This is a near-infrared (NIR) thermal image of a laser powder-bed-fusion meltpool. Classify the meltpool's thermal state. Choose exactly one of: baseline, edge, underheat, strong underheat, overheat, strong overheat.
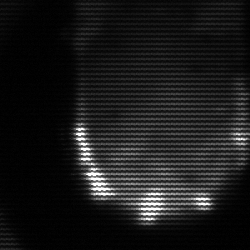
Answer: baseline